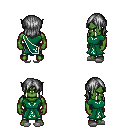
a pixel art fantasy rpg character, male body template, orc, green skin, sash dress, metal pants, gray long bangs hairstyle, white slippers, four views (front, back, left, right), 2x2 character sprite sheet, small pixel art, hard edges, no anti-aliasing